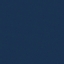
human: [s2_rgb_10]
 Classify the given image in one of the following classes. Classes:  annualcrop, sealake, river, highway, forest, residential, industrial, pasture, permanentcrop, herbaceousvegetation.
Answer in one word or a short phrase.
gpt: SeaLake